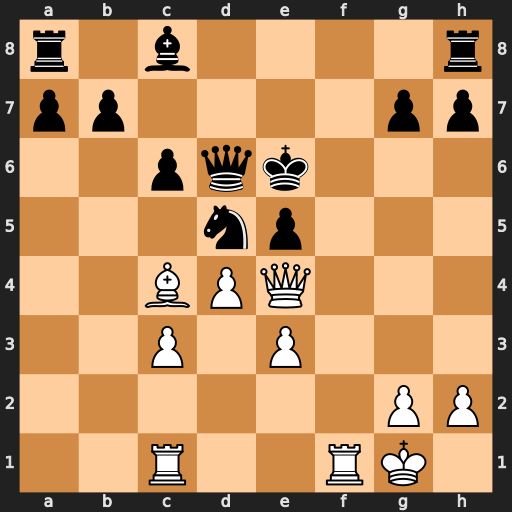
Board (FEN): r1b4r/pp4pp/2pqk3/3np3/2BPQ3/2P1P3/6PP/2R2RK1
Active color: w
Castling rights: -
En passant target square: -
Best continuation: Qg4+ Ke7 Qxg7+